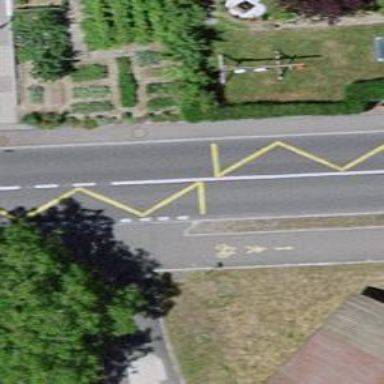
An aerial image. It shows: Platform for public transport on the road.